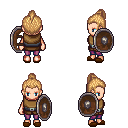
a pixel art fantasy rpg character, female body template, human, light skin, leather chest armor, magenta pants, light blonde short topknot hairstyle, brown slippers, shield, four views (front, back, left, right), 2x2 character sprite sheet, small pixel art, hard edges, no anti-aliasing